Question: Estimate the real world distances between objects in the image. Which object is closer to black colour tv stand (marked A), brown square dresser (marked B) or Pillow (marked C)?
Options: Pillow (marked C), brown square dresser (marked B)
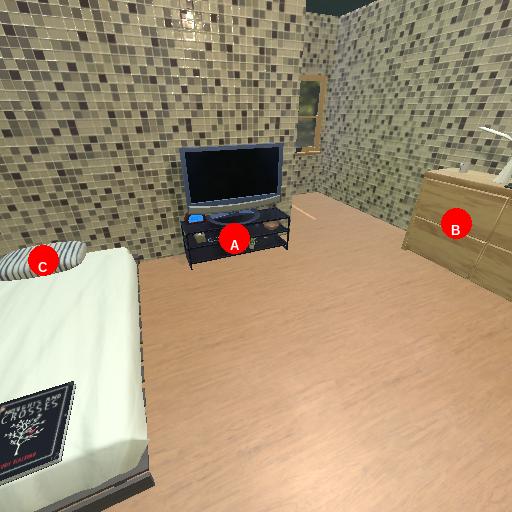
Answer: Pillow (marked C)